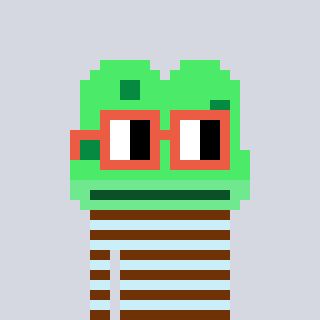
a pixel art character with square orange glasses, a frog-shaped head and a cold-colored body on a cool background